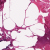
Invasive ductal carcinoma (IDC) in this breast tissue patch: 0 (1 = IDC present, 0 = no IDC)